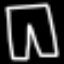
Label: pants